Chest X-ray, AP view. Patient: 51 years old, sex F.
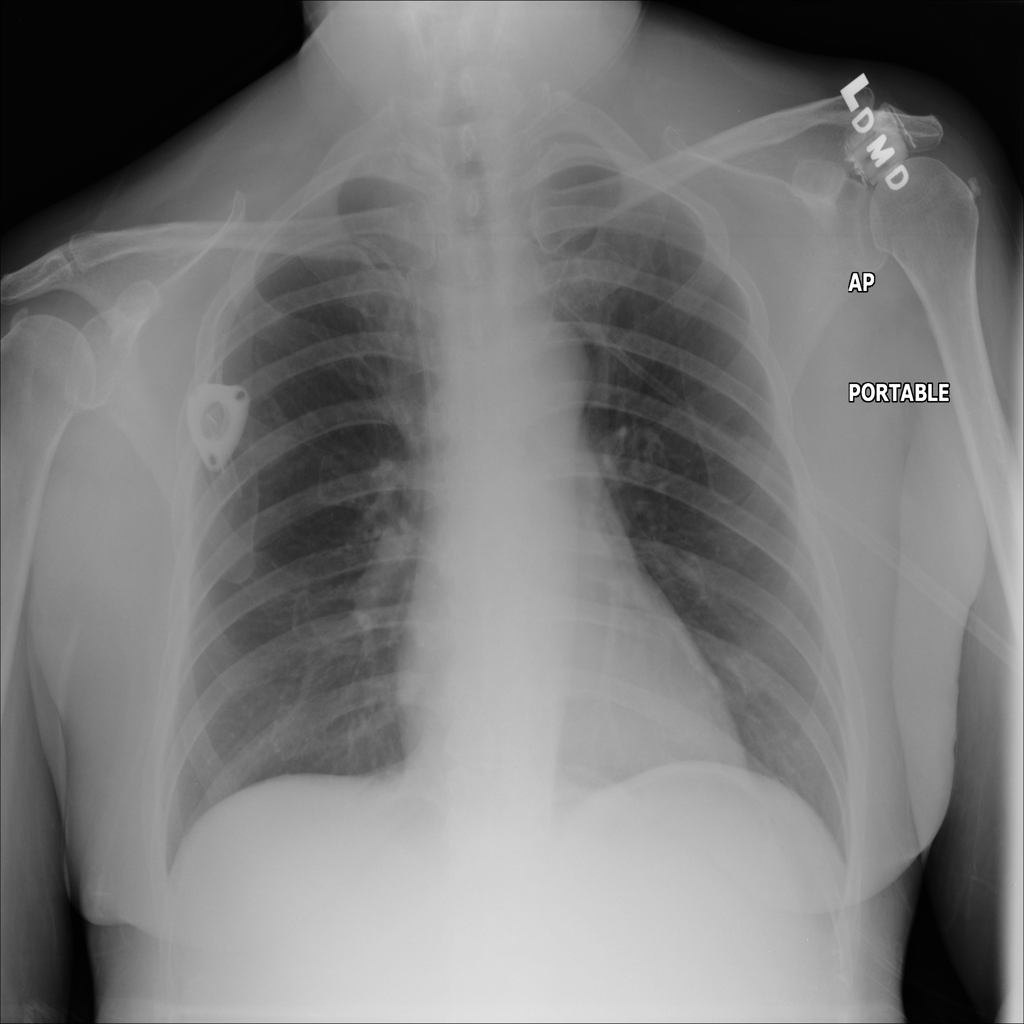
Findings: No Finding